Question: So I am trying to display a list from another website in mine, it all works fine but only the first word of the 'title' attribute is stored. I know that the whole title is retrieved from the other website so how do I get it to store all of it.
Here is the code if it helps.
'''
<?php
include "simple_html_dom.php";
$page = file_get_html("http://www.blade-edge.com/images/KSA/Flights/craft.asp?r=true&db=dunai");
echo "<table id=list>";
foreach($page->find('html/body/div/div[2]/ol/a') as $key=>$element) {
if ($element->title != "No craft within this SOI"){
$ships[$key] = $element->plaintext;
$shipTitles[$key] = $element->title;
$shipLinks[$key] = $element->href;
echo "<tr>";
echo "<td title =".$shipTitles[$key]." >";
echo $ships[$key];
echo "</td>";
echo "</tr>";
}
}
echo "</table>";
?>
'''

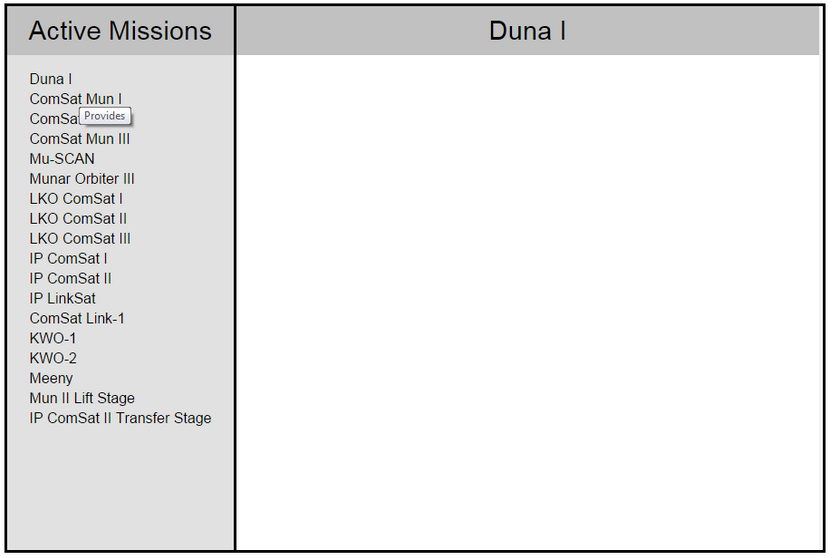
Answer: Put title inside quotation marks
'''
echo "<td title =".$shipTitles[$key]." >"; // Wrong
'''
Right is
'''
echo "<td title ='".htmlspecialchars($shipTitles[$key], ENT_QUOTES)."' >";
'''
Without quotes, you will only see the word till the first space. Also, the value itself must be escaped.